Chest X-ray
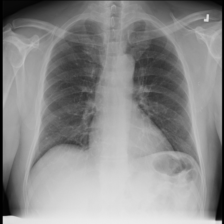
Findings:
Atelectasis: negative
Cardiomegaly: negative
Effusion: negative
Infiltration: positive
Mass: negative
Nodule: negative
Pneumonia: negative
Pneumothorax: negative
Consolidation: negative
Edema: negative
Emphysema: negative
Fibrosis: negative
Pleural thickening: negative
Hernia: negative